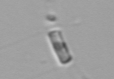
Label: Chaetoceros